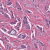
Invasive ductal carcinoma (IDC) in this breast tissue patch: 1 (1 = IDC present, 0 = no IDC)